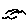
Label: bird